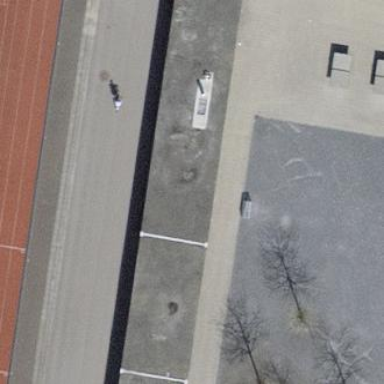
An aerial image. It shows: Sports center building.